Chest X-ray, PA view. Patient: 30 years old, sex M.
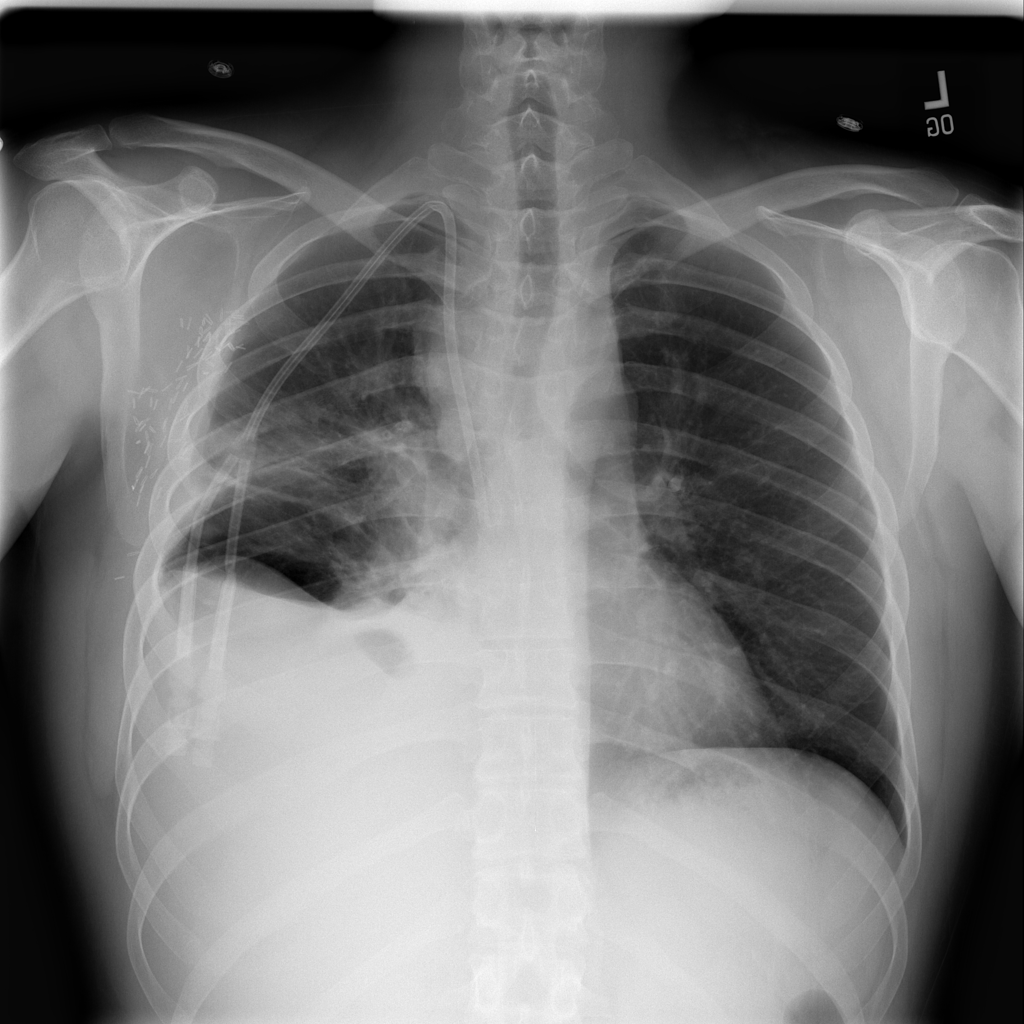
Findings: Infiltration, Pneumothorax